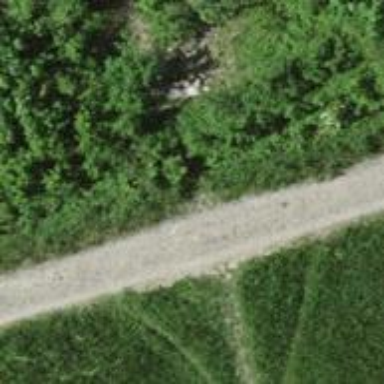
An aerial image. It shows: Pebblestone path.